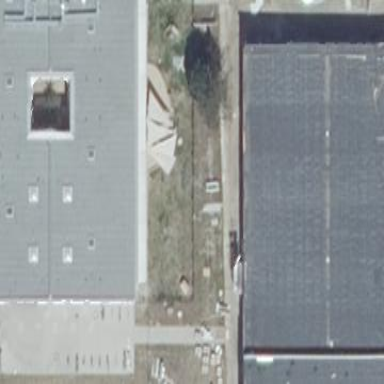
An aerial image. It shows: Kindergarten building.